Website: macys
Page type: gifting
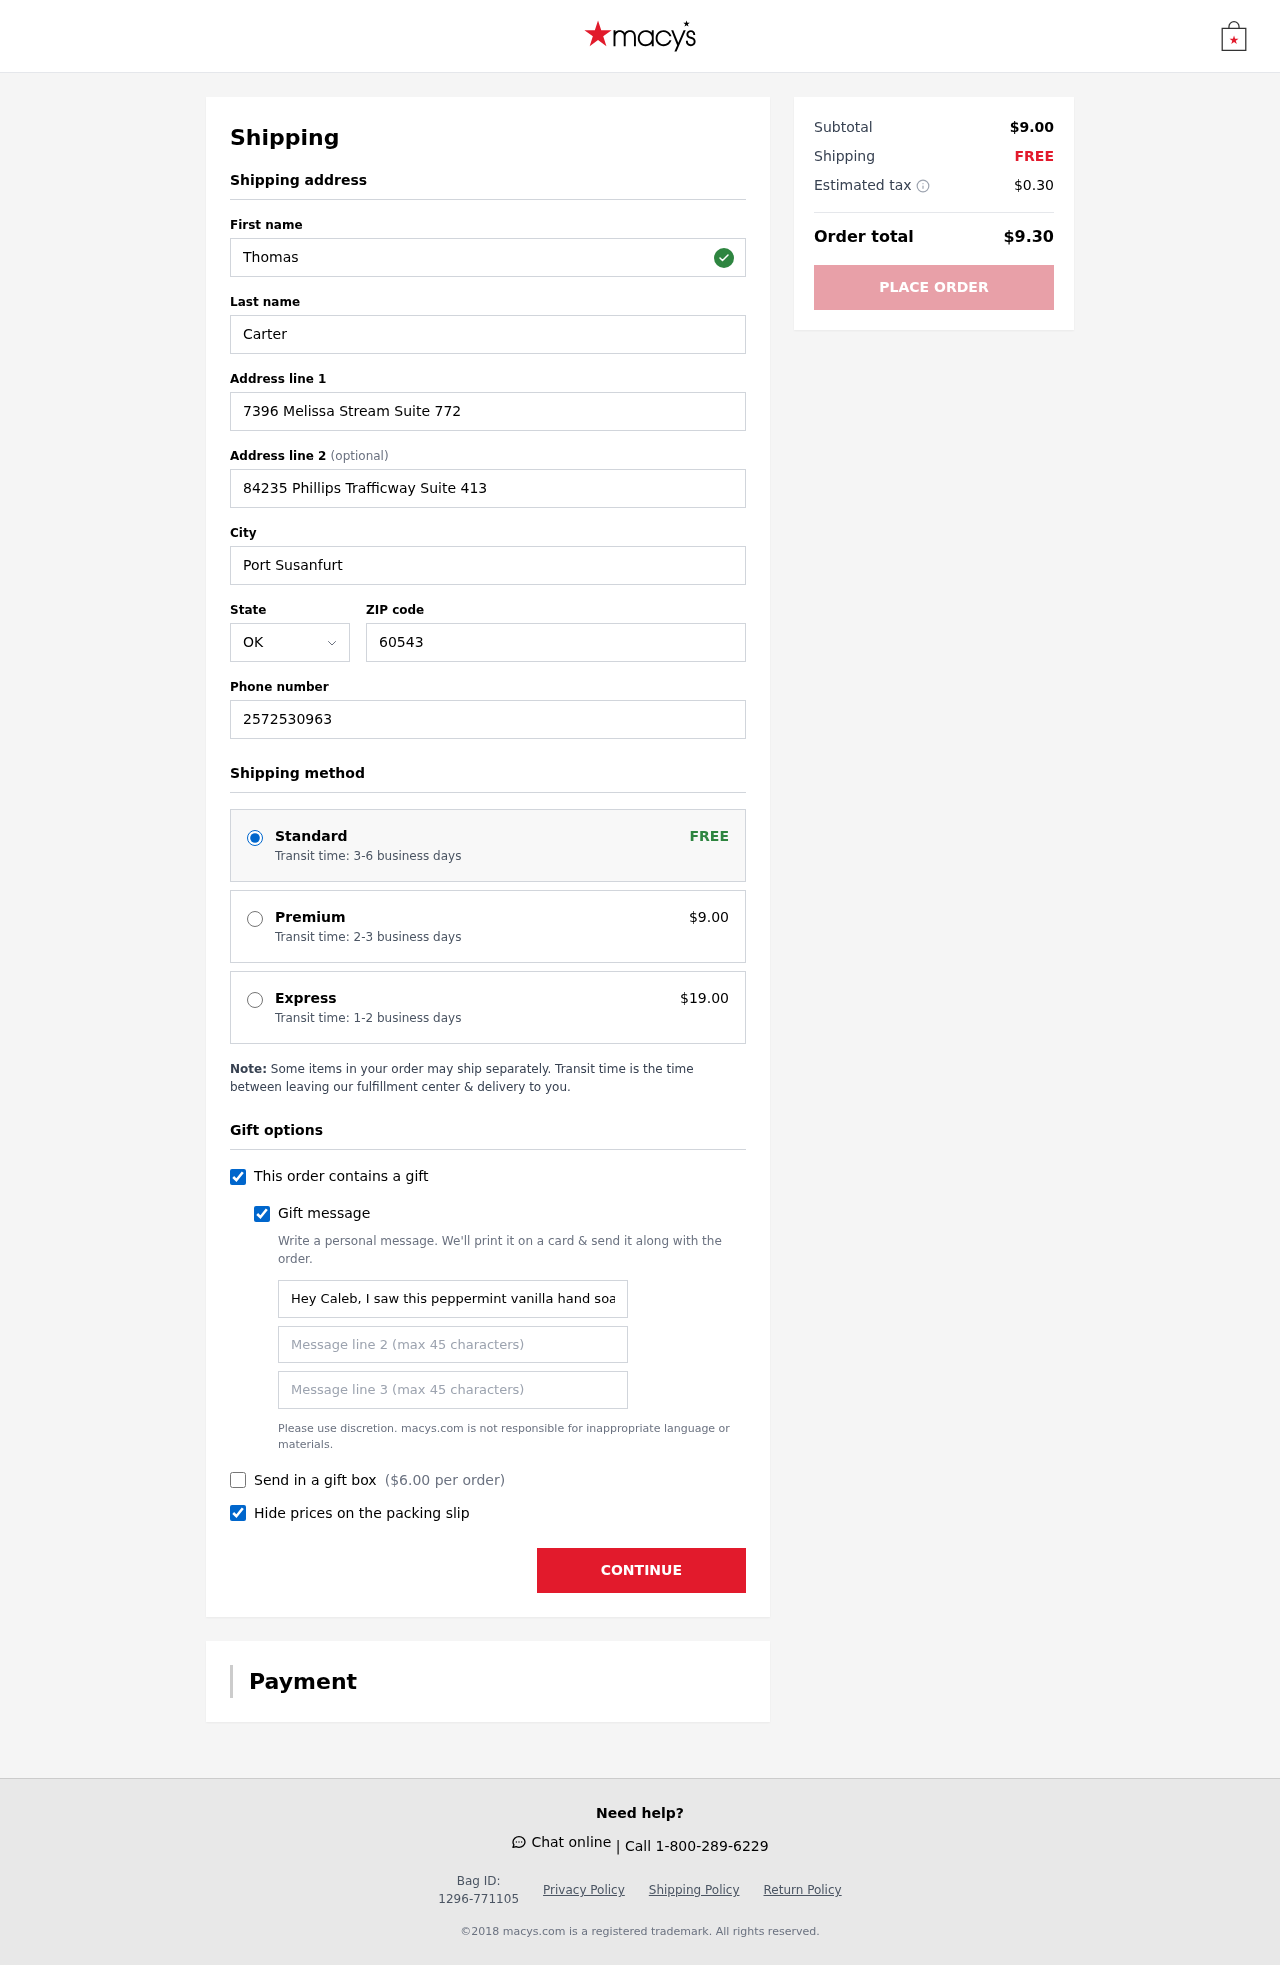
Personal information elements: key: PII_STATE_ABBR
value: OK
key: PII_FIRSTNAME
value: Thomas
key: PII_LASTNAME
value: Carter
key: PII_STREET
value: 7396 Melissa Stream Suite 772
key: PII_STREET2
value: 84235 Phillips Trafficway Suite 413
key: PII_CITY
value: Port Susanfurt
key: PII_POSTCODE
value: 60543
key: PII_PHONE
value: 2572530963
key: PII_GIFT_MESSAGE
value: Hey Caleb, I saw this peppermint vanilla hand soap and immediately thought of you—it's perfect for freshening up your space! Just a little something to bring a touch of cheer to your day. Enjoy!  Thomas
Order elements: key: ORDER_SHIPPING_STANDARD
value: Transit time: 3-6 business days
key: ORDER_SHIPPING_PREMIUM
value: Transit time: 2-3 business days
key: ORDER_SHIPPING_PREMIUM_PRICE
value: $9.00
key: ORDER_SHIPPING_EXPRESS
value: Transit time: 1-2 business days
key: ORDER_SHIPPING_EXPRESS_PRICE
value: $19.00
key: ORDER_GIFT_BOX_PRICE
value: $6.00
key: ORDER_SUBTOTAL
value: $9.00
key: ORDER_SHIPPING_COST
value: FREE
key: ORDER_TAX
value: $0.30
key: ORDER_TOTAL
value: $9.30